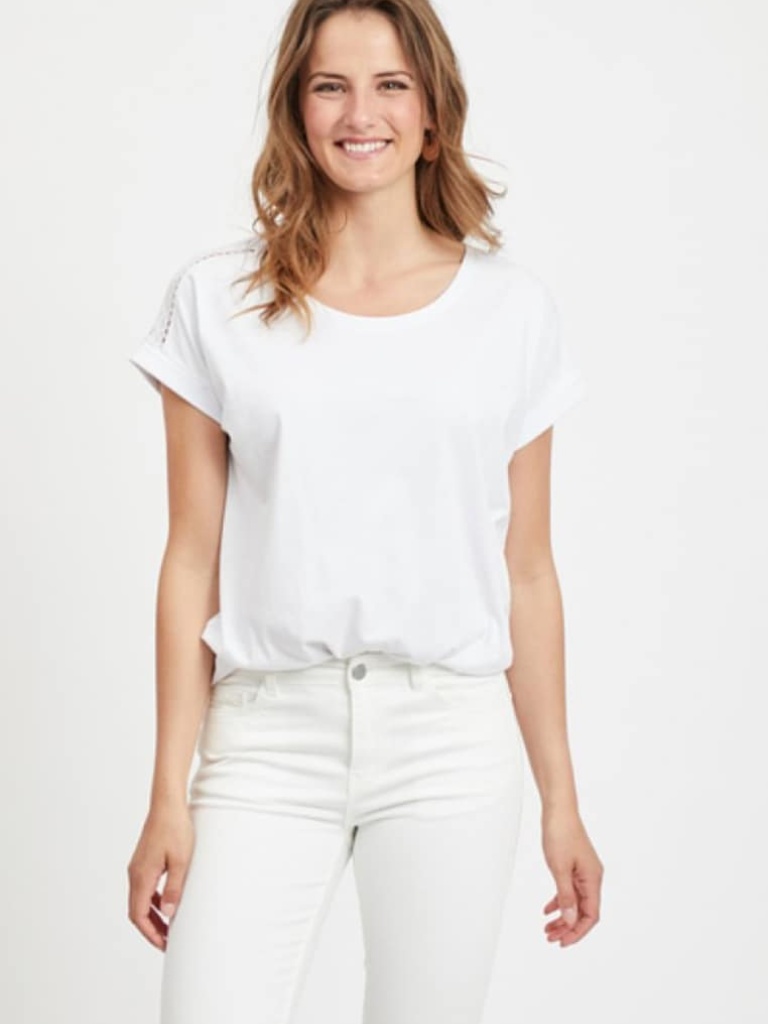
cotton relaxed short sleeve hip length French Tucked crew t-shirt